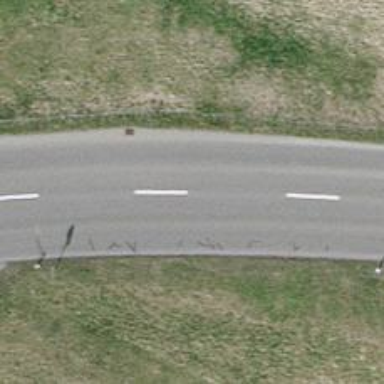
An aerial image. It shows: Tertiary road with asphalt surface.